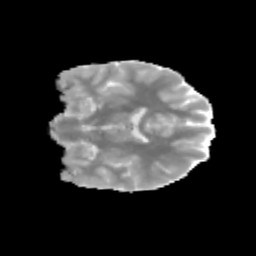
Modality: MD
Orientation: coronal
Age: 12
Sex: male
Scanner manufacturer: siemens
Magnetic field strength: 3 T
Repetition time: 3.8 s
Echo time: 0.07 s